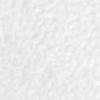
Label: no_change